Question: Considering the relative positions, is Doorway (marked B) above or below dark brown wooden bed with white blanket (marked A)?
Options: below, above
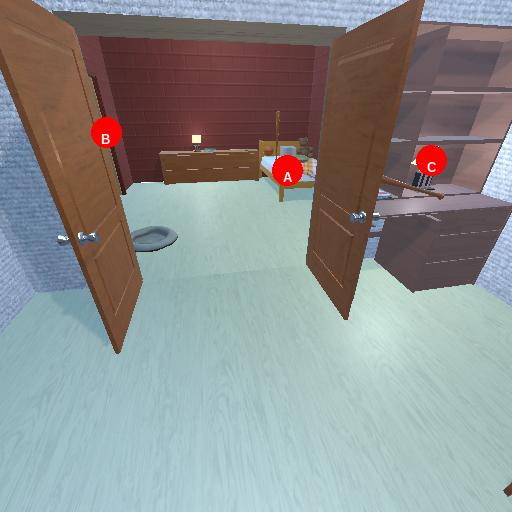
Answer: below